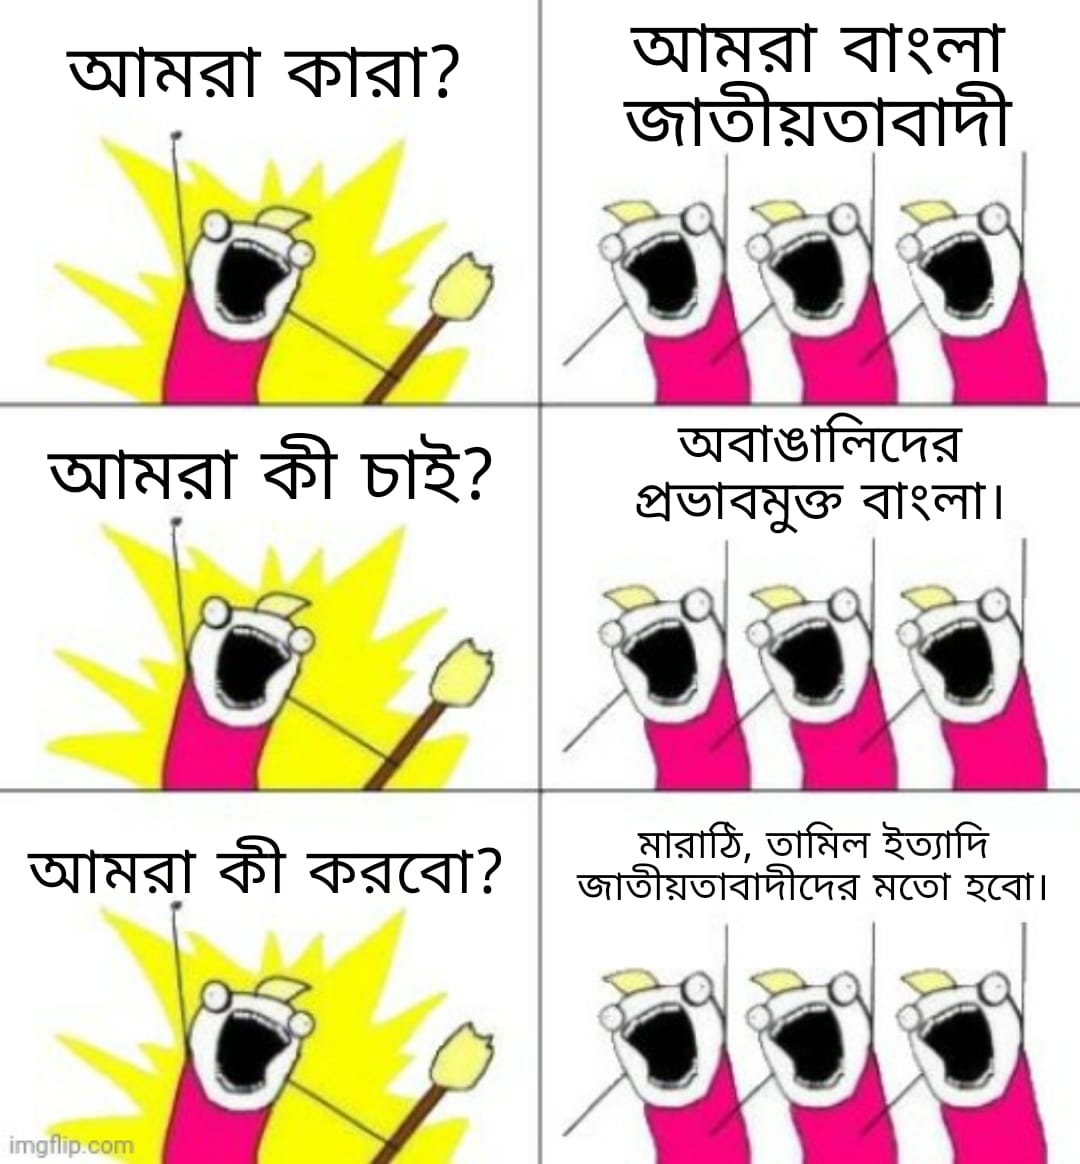
Text: আমরা কারা? আমরা বাংলা জাতীয়তাবাদী আমরা কী চাই? অবাঙালিদের প্রভাবমুক্ত বাংলা আমরা কি করবো? মারাঠি তামিল ইত্যাদি জাতীয়তাবাদীদের মতো হবো
Label: Hate
Hate category: Political
Targeted group: Organization